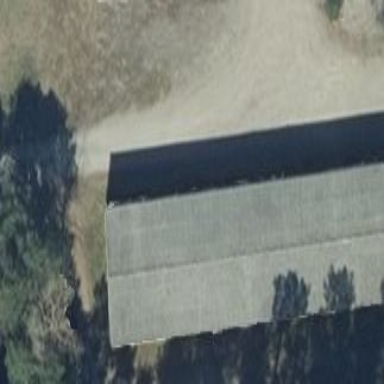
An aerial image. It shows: Light gray gabled roof on farm auxiliary building. The roof is oriented along the structure.